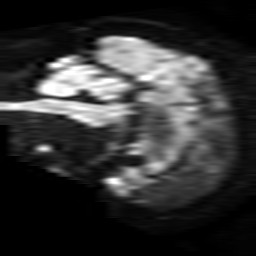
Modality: TRACE
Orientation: sagittal
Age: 63
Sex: male
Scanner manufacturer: philips
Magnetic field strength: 3 T
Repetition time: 4.599 s
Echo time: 0.07336 s